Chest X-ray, PA view. Patient: 27 years old, sex M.
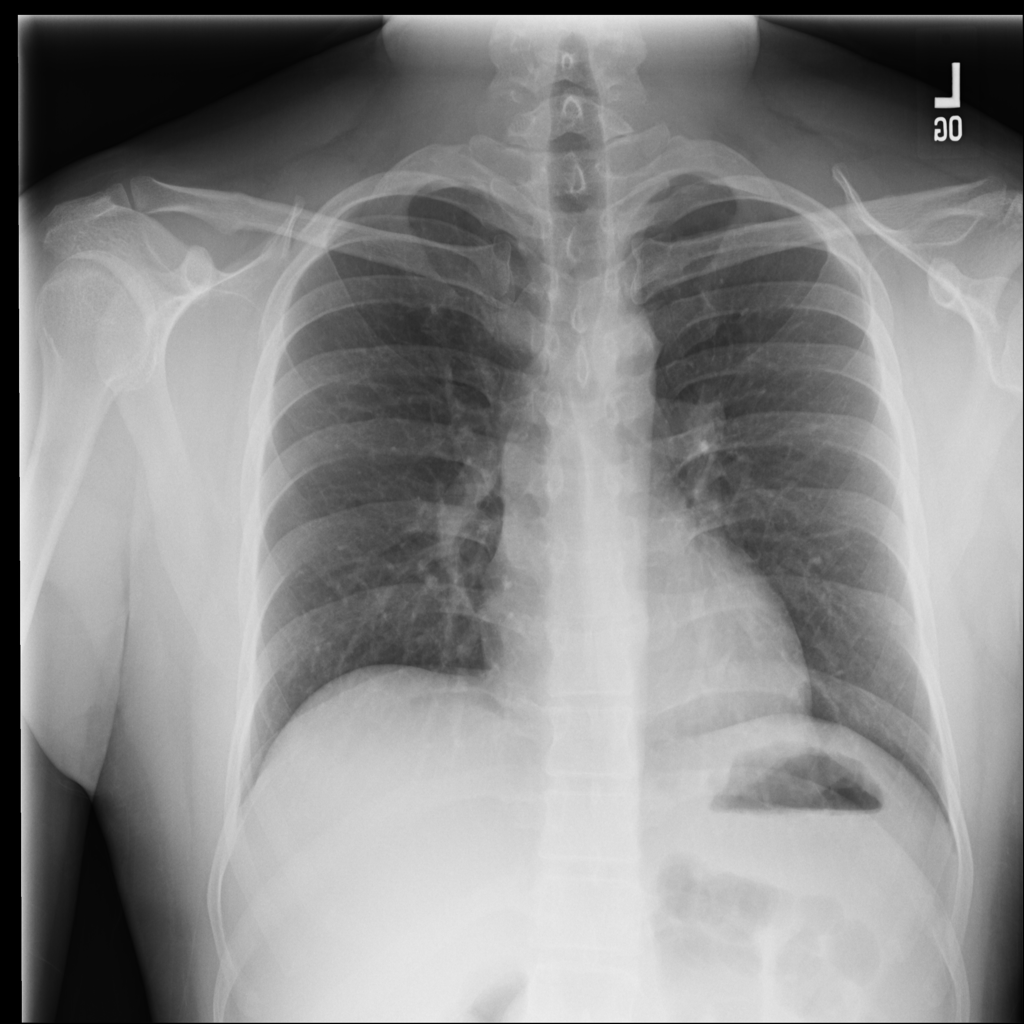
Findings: No Finding